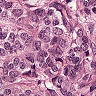
Metastatic tissue present: yes